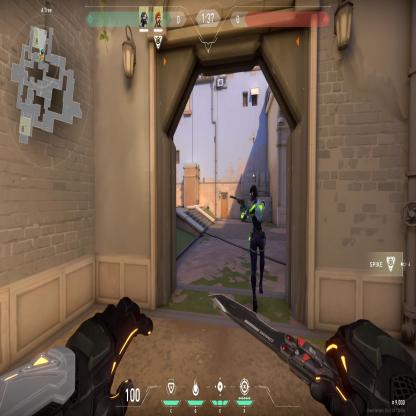
Label: teammate